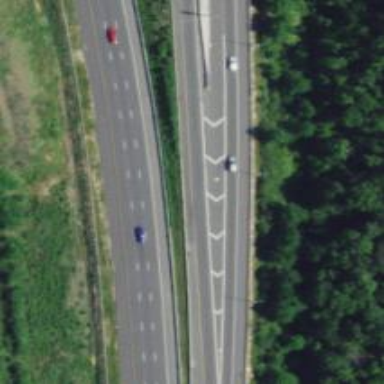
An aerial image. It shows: Asphalt motorway link.